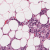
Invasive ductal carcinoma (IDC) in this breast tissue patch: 1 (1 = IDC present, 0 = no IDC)